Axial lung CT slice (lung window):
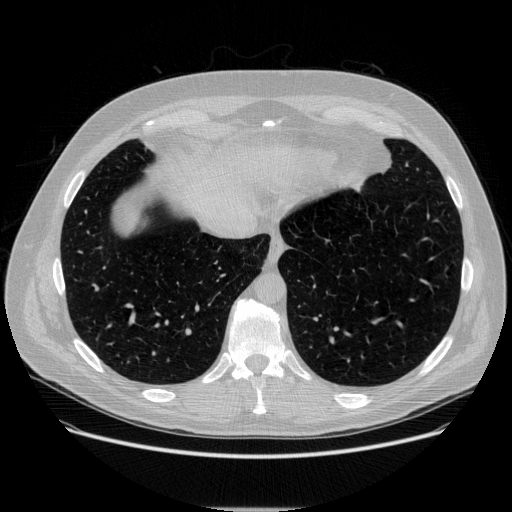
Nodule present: no